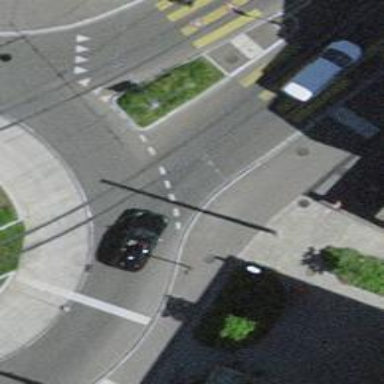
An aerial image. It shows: Tram level crossing on the railway.